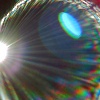
Label: sunburn